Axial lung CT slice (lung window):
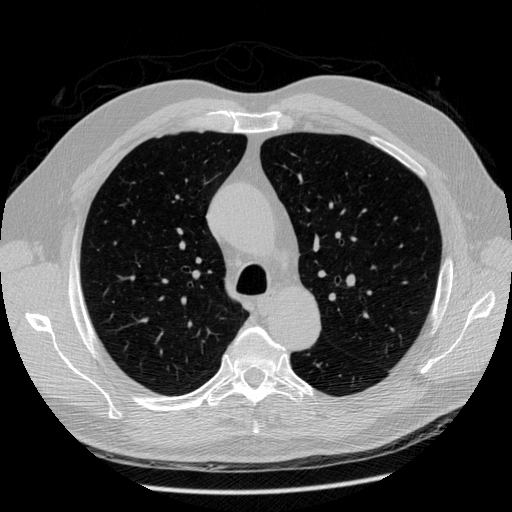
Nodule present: no